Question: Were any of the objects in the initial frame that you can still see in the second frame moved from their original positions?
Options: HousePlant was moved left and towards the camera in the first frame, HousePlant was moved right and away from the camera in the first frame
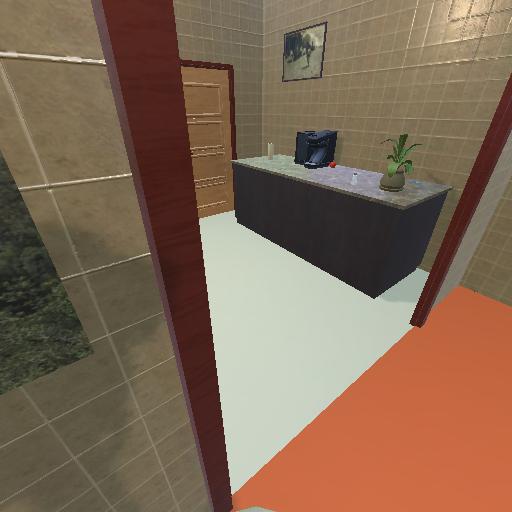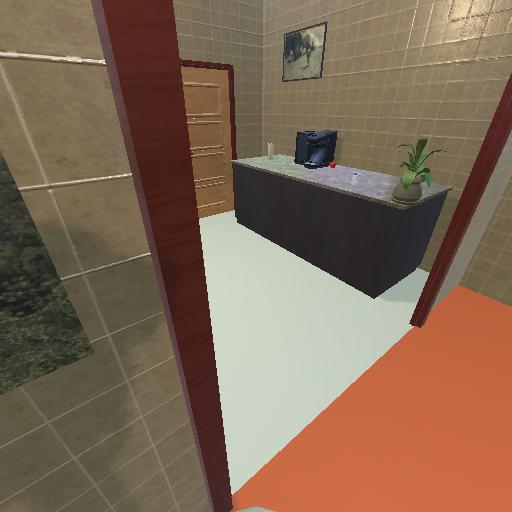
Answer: HousePlant was moved left and towards the camera in the first frame